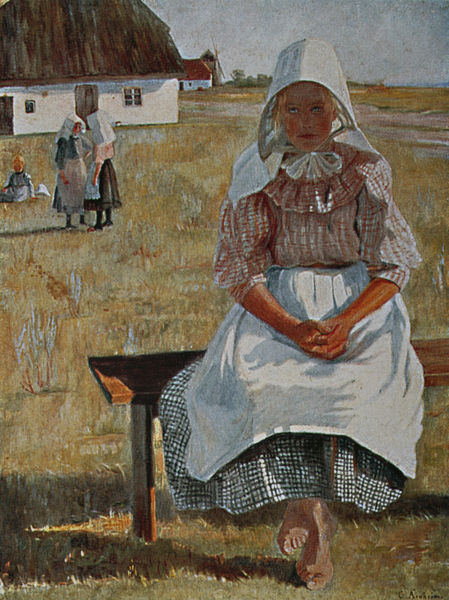
Titel: Das Dorfkind
Künstler: Clara Arnheim
Schlagwörter: blau, gemälde, hand, himmel, nackt, schatten, weiß, frauen, gelb, grün, landschaft, mädchen, sitzen, braun, fenster, frau, hintergrund, kariert, kleid, kleider, mund, nase, tür, dach, gras, haus, rot, wiese, beige, haube, karriert, rock, schleife, blond, hemd, augen, bluse, falten, kragen, stehen, holland, hände, niederlande, portrait, mühle, natur, windmühle, sonne, familie, kind, kinder, schürze, füße, magd, schule, dorf, kahl, bank, gefaltet, spielen, barfuss, fuss, reetdach, strohdach, hauben, beten, tracht, schoss, bauernhaus, freien, niederland, haustür, fenser, ried, sorf, rieddach, schilfdach